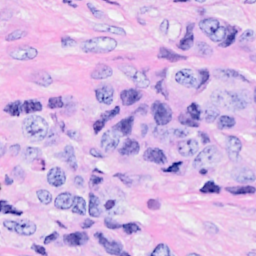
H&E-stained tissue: Breast